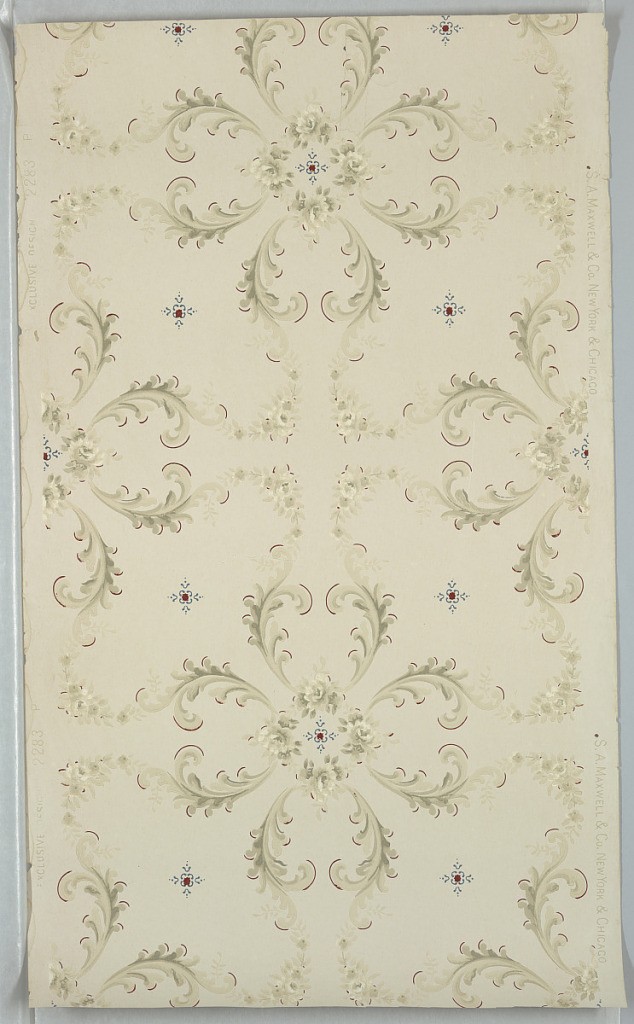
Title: Ceiling paper
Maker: Maxwell & Co., S.A., Chicago, Illinois, USA
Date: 1905–1915
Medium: Machine-printed paper
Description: Eight acanthus leaf scrolls branch off from a square formed by four floral sprigs. Four floral bouquets or sprigs separate acanthus scrolls. A petite flourish fills each void. Printed on tan or off-white ground.